Question: How Yii <URL> grouped its API?
Can you please explain it?

Example, i want to do these thing:
1. I want to know maybe Yii already has some class function to generate UNIX time into Georgian Date. But which folder maybe contains that's class functions?
2. I want to see all the helpers Yii has? like helper in CI User Guide
From example above, what is the good mindset i need to understand Yii Class References Folder?
Since last time i used CI, and its <URL> more understandably for me.
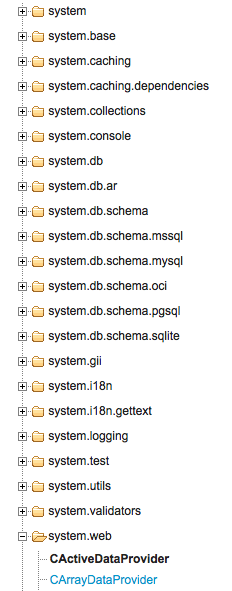
Answer: The classes are grouped by "<URL>", which is Yii's mechanism for organizing components.
You can see which namespace each class belongs to written in the source file. For example, in <URL> you will find the phpdoc line
'''
* @package system.utils
'''
As for seeing "all" of Yii's helpers, you can simply follow the tutorial which will get you most of the way there. You can discover the few that are not covered in the tutorial with a little source code exploration.